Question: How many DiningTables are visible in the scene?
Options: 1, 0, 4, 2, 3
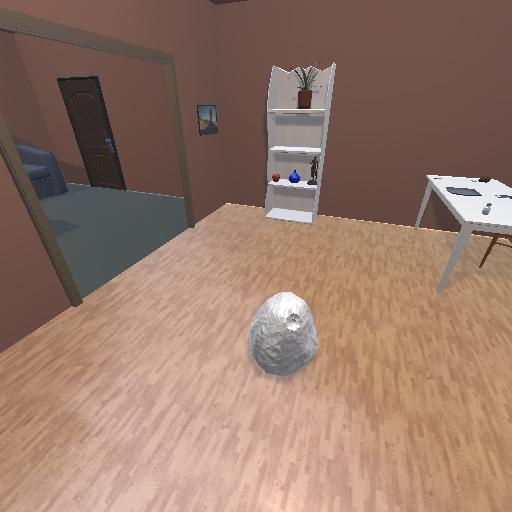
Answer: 1